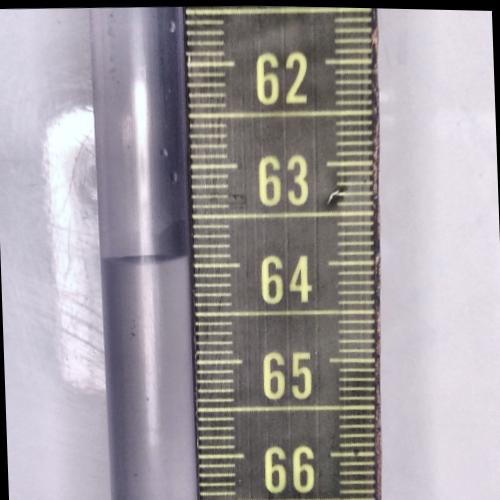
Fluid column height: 63.9 cm